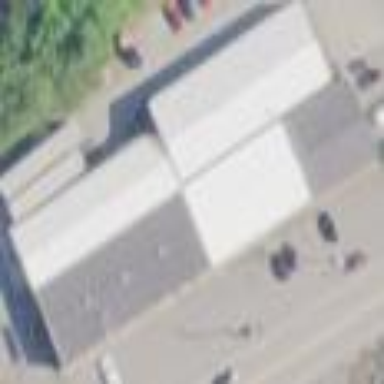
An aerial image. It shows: Commercial building.